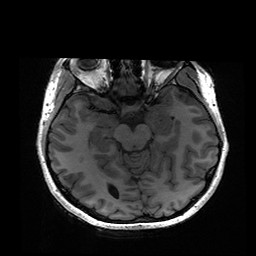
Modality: T1w
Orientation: coronal